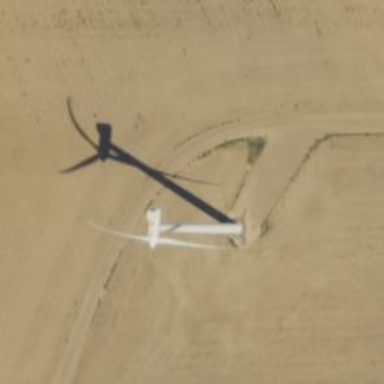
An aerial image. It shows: Wind generator powered by wind. The generator type is horizontal axis and it uses wind turbines.